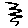
Label: zigzag